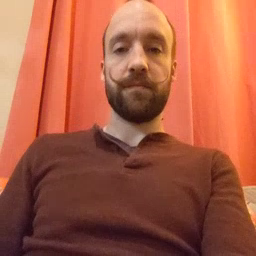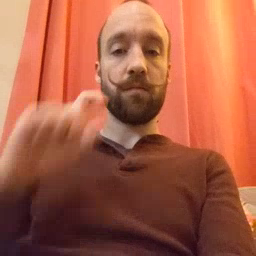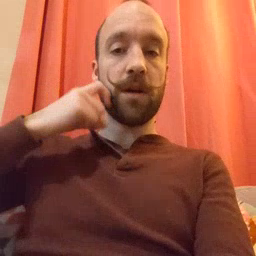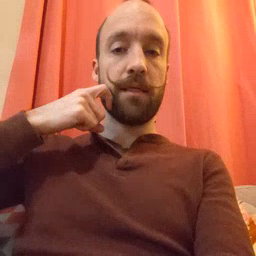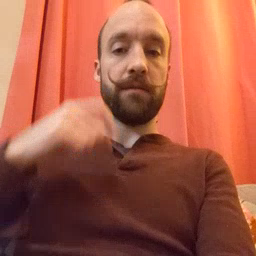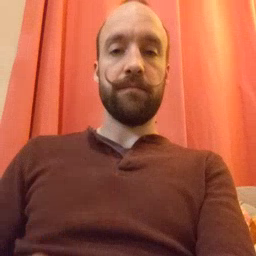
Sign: apple